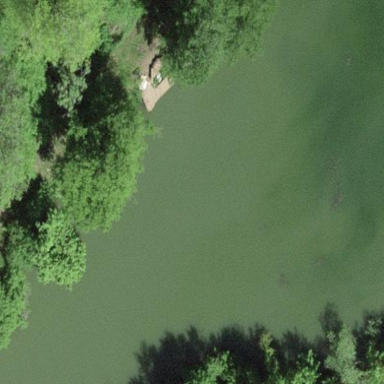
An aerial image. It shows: Pond with natural water.